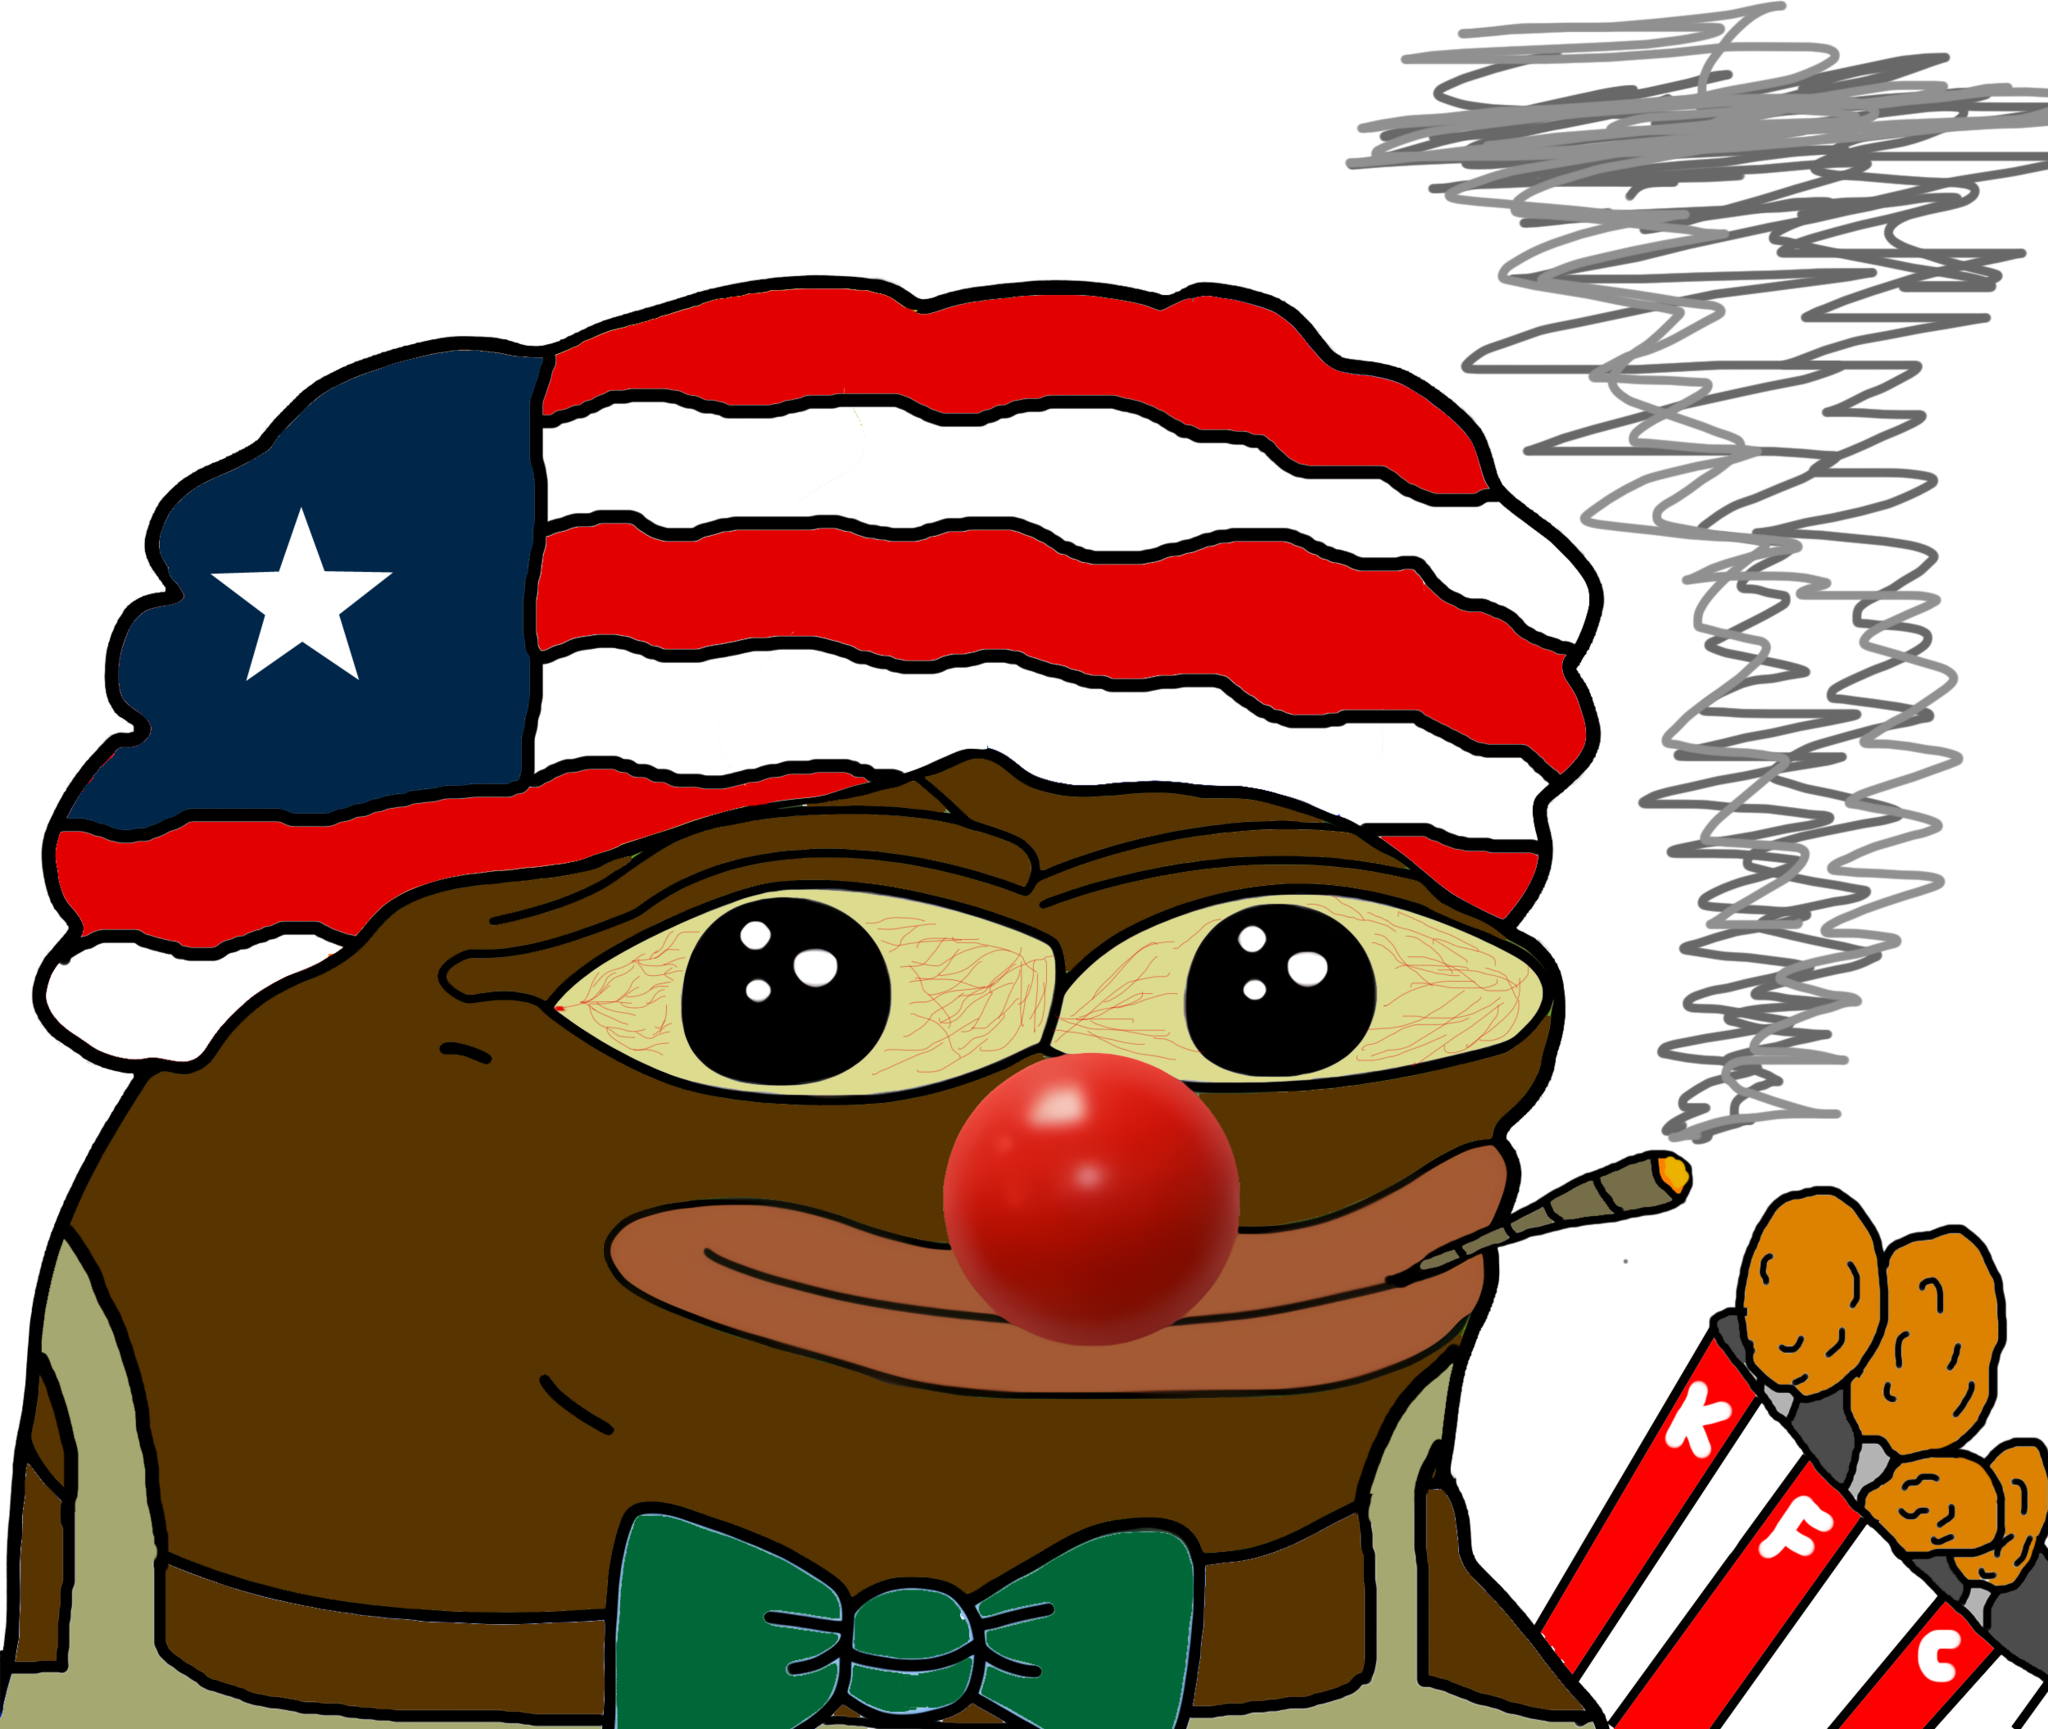
Label: 5_Pepe